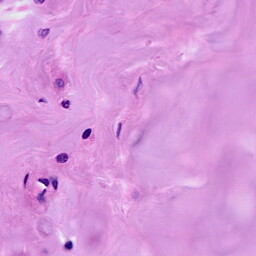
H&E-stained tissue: Breast